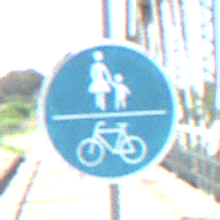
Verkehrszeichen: GemeinsamerGehUndRadweg
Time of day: MorningAfternoon
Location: Outdoor (Special)
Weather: Clear
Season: NotSpecified
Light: Natural